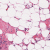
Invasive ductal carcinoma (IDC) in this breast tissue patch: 0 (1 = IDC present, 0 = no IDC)